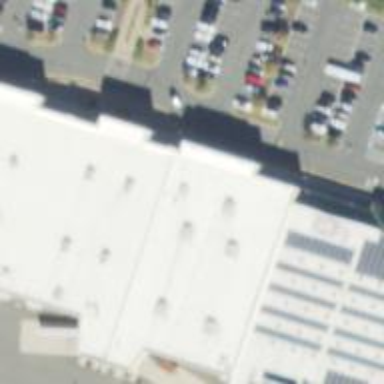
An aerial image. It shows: Retail building.